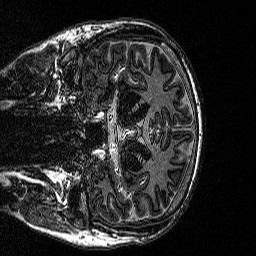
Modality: MP2RAGE
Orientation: coronal
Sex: male
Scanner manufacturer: siemens
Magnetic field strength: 3 T
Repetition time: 5 s
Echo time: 0.00292 s